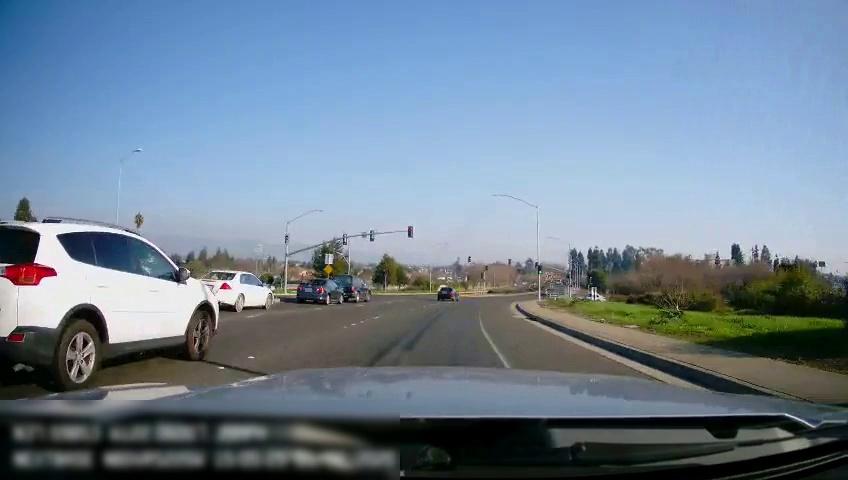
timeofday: Day
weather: Sunny
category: Drivable Space
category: Vehicles | SUV
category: Vehicles | Car
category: Vehicles | Car
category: Vehicles | SUV
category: Vehicles | Car
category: Vehicles | Car
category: Lanes | Alternate Lane
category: Lanes | Current Lane
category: Lanes | Current Lane
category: Traffic | Lights
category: Traffic | Lights
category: Traffic | Lights